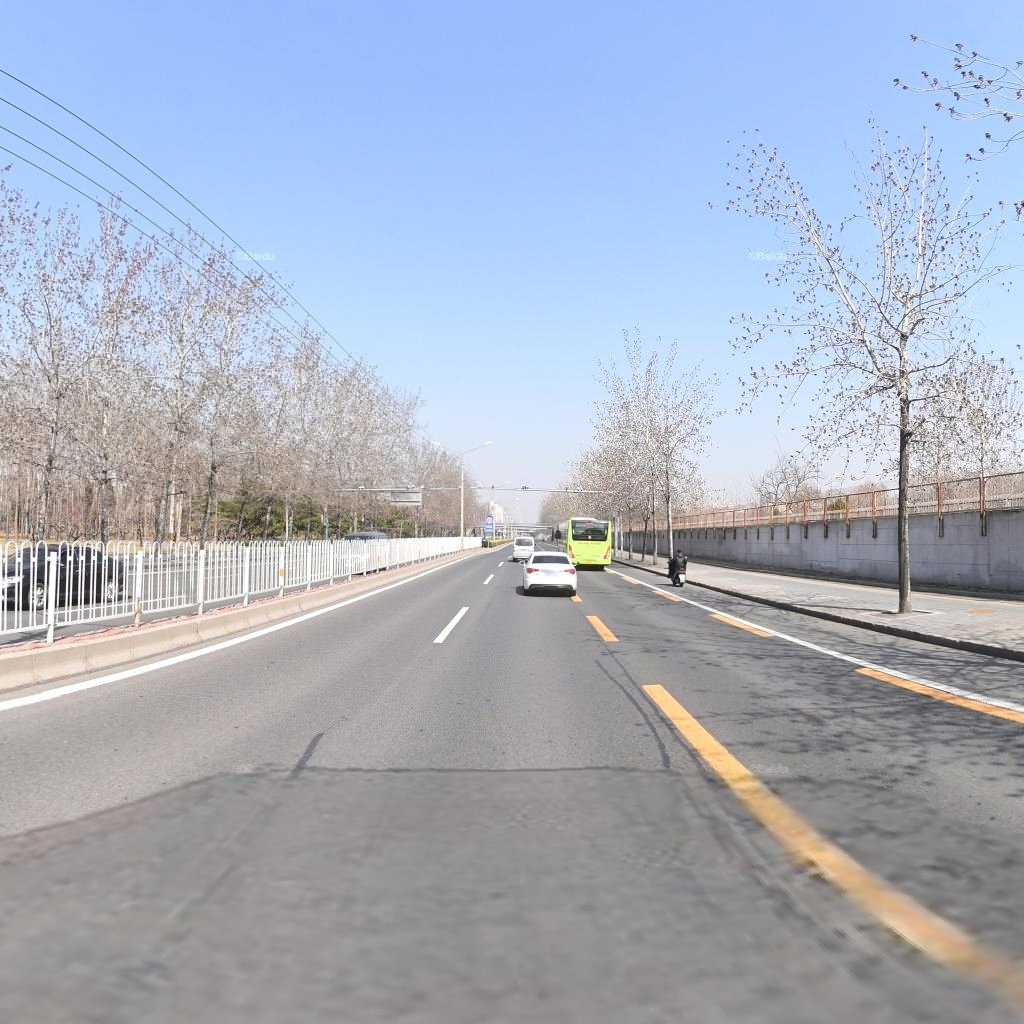
Region: Chaoyang
Road damage annotations: longitudinal patch, longitudinal patch, longitudinal patch